Field crop: tomato
Growth stage: 1
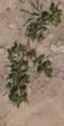
Species: portulaca